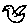
Label: bird